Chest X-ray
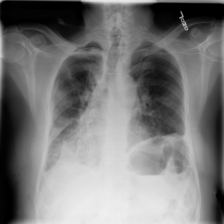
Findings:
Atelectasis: negative
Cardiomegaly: negative
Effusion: negative
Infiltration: negative
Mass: negative
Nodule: negative
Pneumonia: negative
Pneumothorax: positive
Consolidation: negative
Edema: negative
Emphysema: negative
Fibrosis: negative
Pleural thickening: negative
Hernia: negative